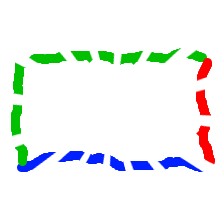
Shape: rectangle